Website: crate-barrel
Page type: stored-credit-cards
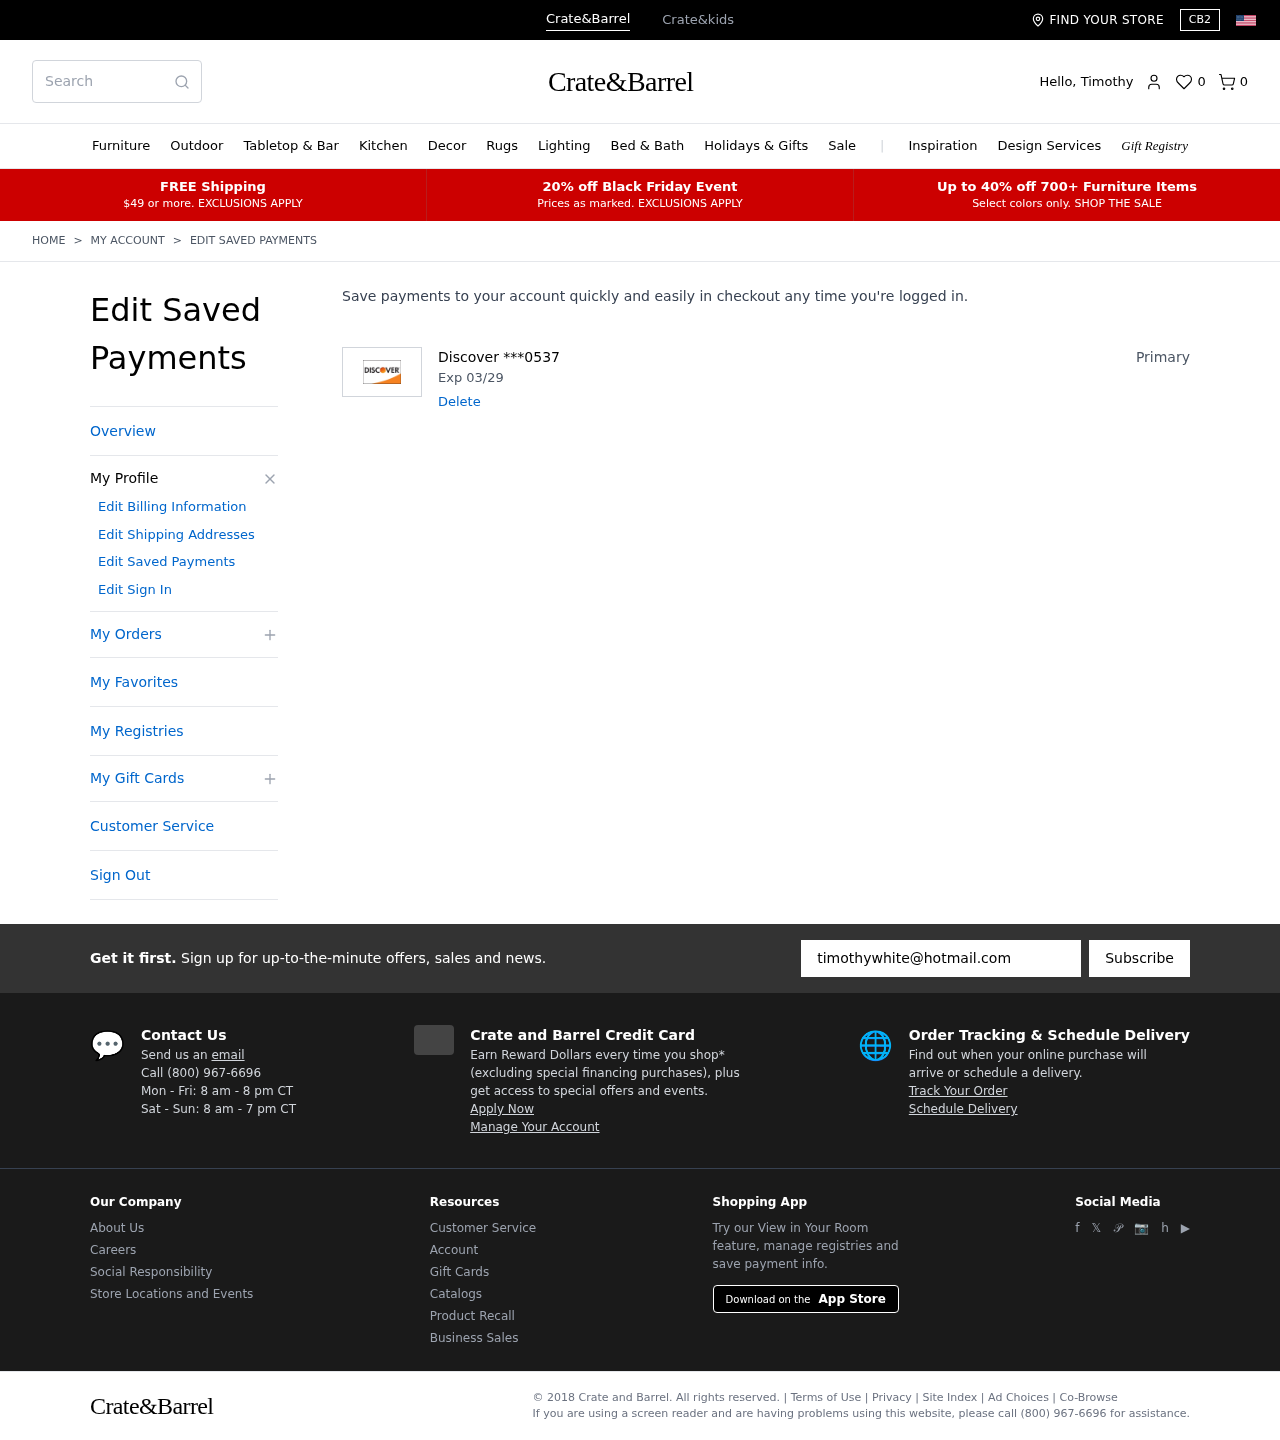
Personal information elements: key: PII_CARD_EXPIRY
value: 03/29
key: PII_CARD_LAST4
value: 0537
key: PII_CARD_TYPE
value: Discover
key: PII_FIRSTNAME
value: Timothy
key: PII_EMAIL
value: timothywhite@hotmail.com
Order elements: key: ORDER_NUM_ITEMS
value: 0
Search elements: key: HEADER_SEARCH
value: Search
Other elements: key: FAVORITES_COUNT
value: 0